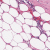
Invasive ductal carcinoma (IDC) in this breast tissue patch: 0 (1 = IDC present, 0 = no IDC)